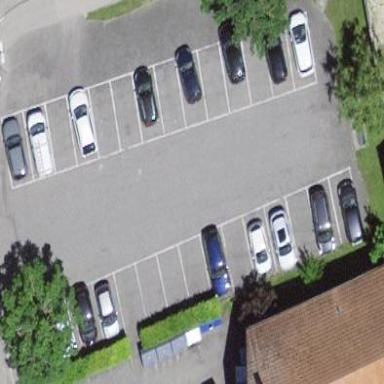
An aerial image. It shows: Parking area.